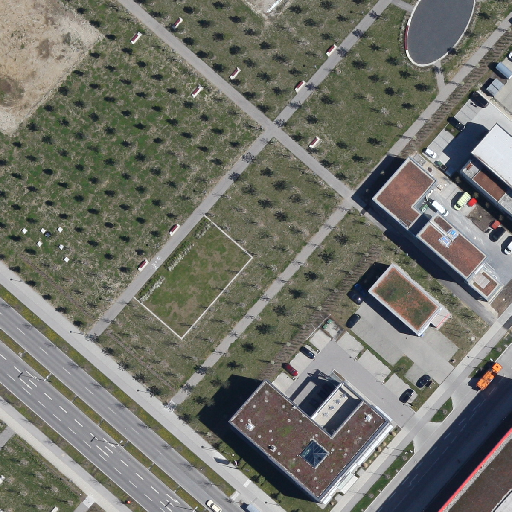
Referring expression: bikeway